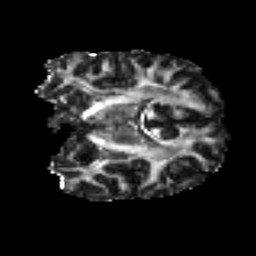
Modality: FA
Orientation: coronal
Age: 30
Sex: male
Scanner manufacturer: ge
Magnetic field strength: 3 T
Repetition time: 7.8 s
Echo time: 0.0609 s